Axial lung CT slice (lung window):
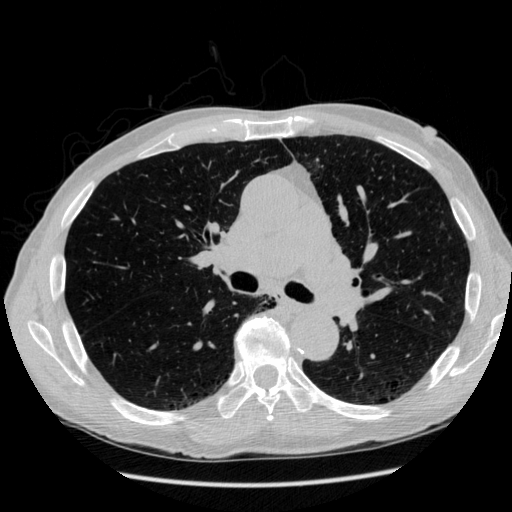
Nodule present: no